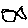
Label: fish